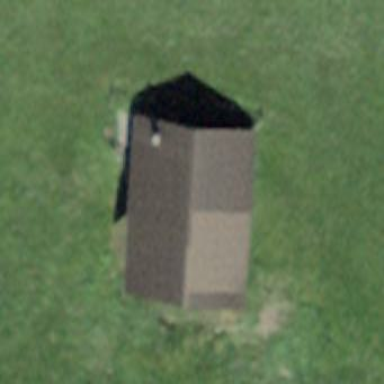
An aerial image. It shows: Cabin.